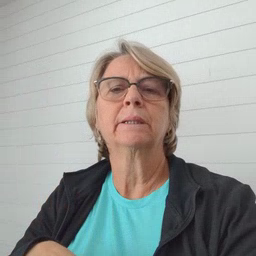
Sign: open